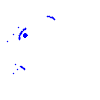
Particle: electron